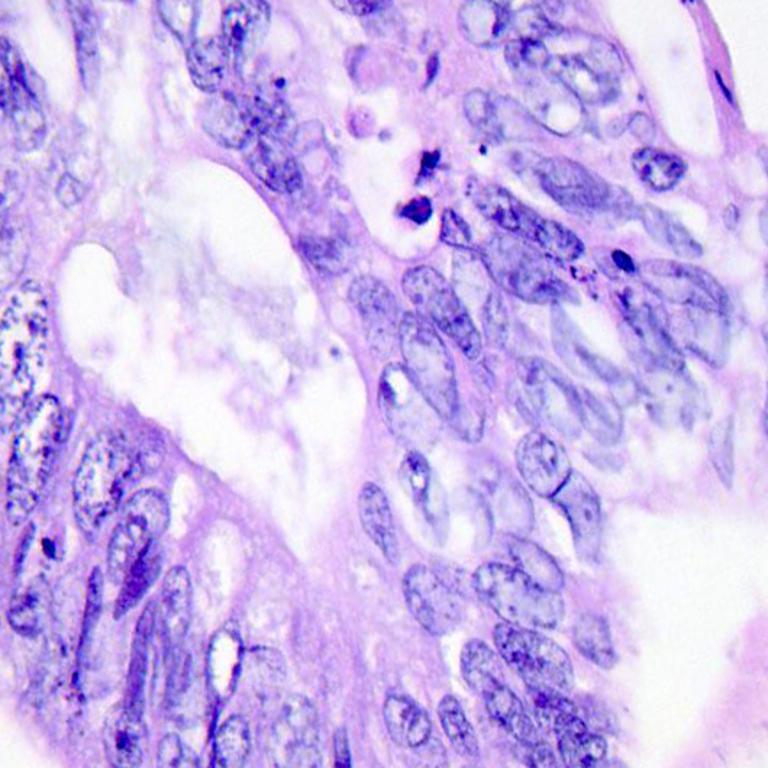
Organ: colon
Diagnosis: adenocarcinomas